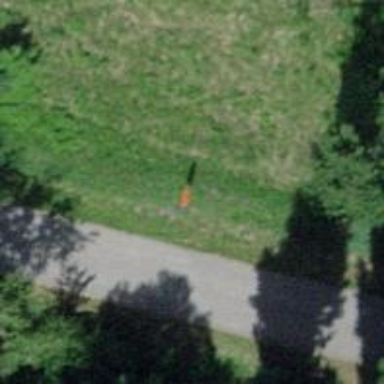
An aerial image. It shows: Pole with roofed pipeline marker.